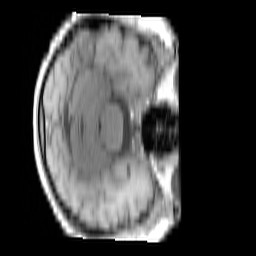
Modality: T1w
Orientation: axial
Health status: ill
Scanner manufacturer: siemens
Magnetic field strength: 3 T
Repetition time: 0.4 s
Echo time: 0.00272 s